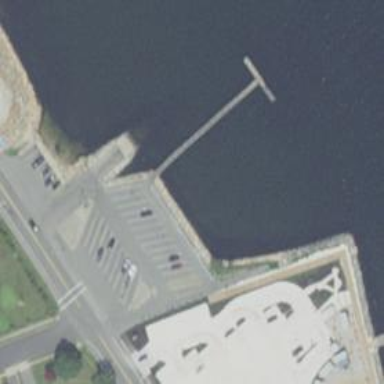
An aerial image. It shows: Parking area.